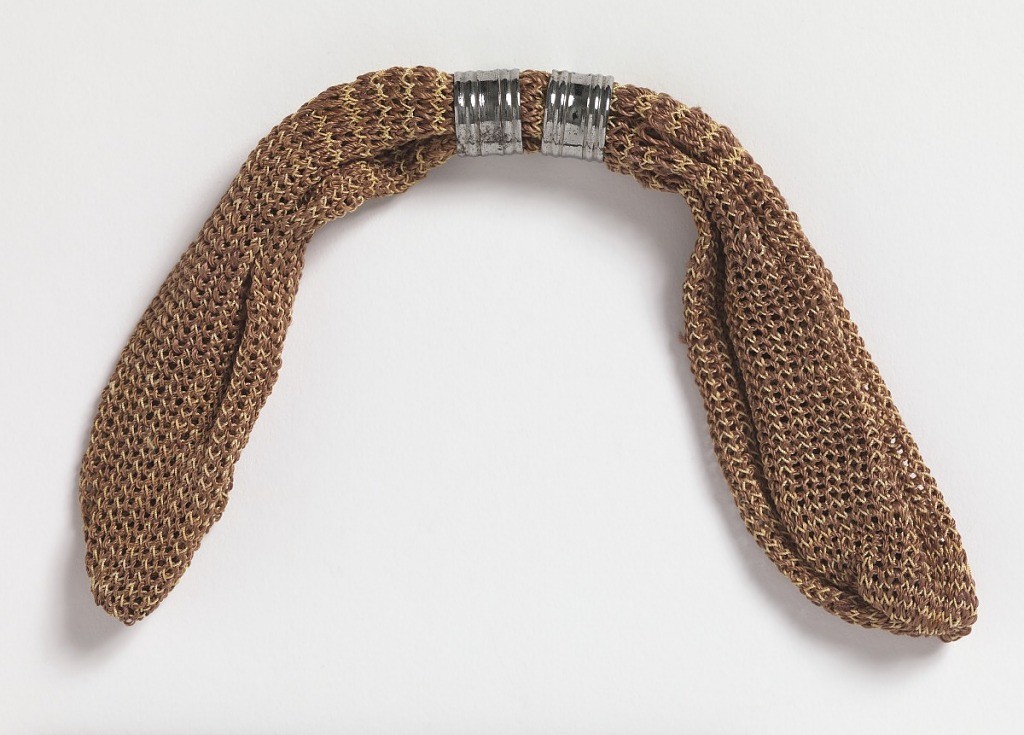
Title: Miser's purse
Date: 19th century
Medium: silk, steel beads Technique: knitted
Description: Miser's purses, knitted in lavender and white silk, and finished with one tassel of steel beads (second tassel missing).